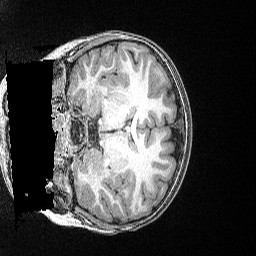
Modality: T1w
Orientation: coronal
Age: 79
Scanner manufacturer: siemens
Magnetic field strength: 3 T
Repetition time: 2.5 s
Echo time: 0.00347 s